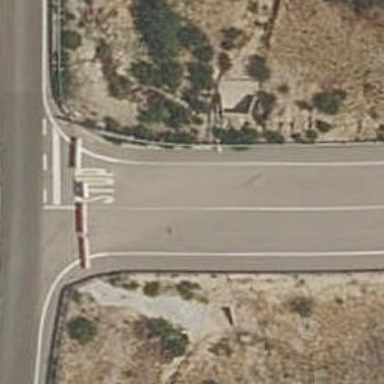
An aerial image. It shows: Barrier made of concrete blocks.